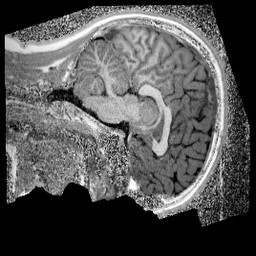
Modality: UNIT1_denoised
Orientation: sagittal
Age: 11
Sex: male
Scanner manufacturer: siemens
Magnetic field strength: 3 T
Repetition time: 4 s
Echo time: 0.00299 s